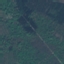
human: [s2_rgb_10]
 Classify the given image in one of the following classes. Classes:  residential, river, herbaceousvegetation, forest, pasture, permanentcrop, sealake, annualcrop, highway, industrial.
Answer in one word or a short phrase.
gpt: Forest